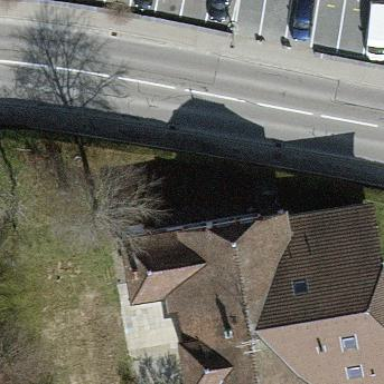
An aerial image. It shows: Detached building with half-hipped roof.